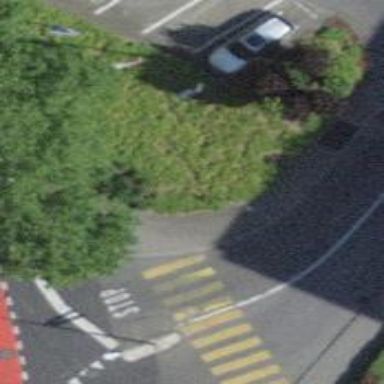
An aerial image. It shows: Kerb barrier.